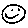
Label: smiley face